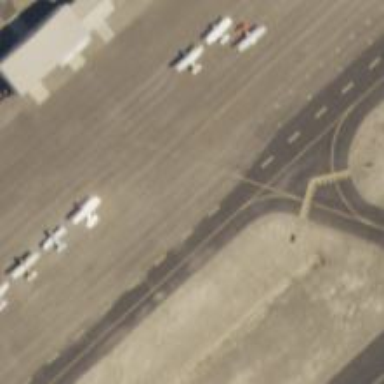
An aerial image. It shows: View of taxiway at the airport.